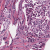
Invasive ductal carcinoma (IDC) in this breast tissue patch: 0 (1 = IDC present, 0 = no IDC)